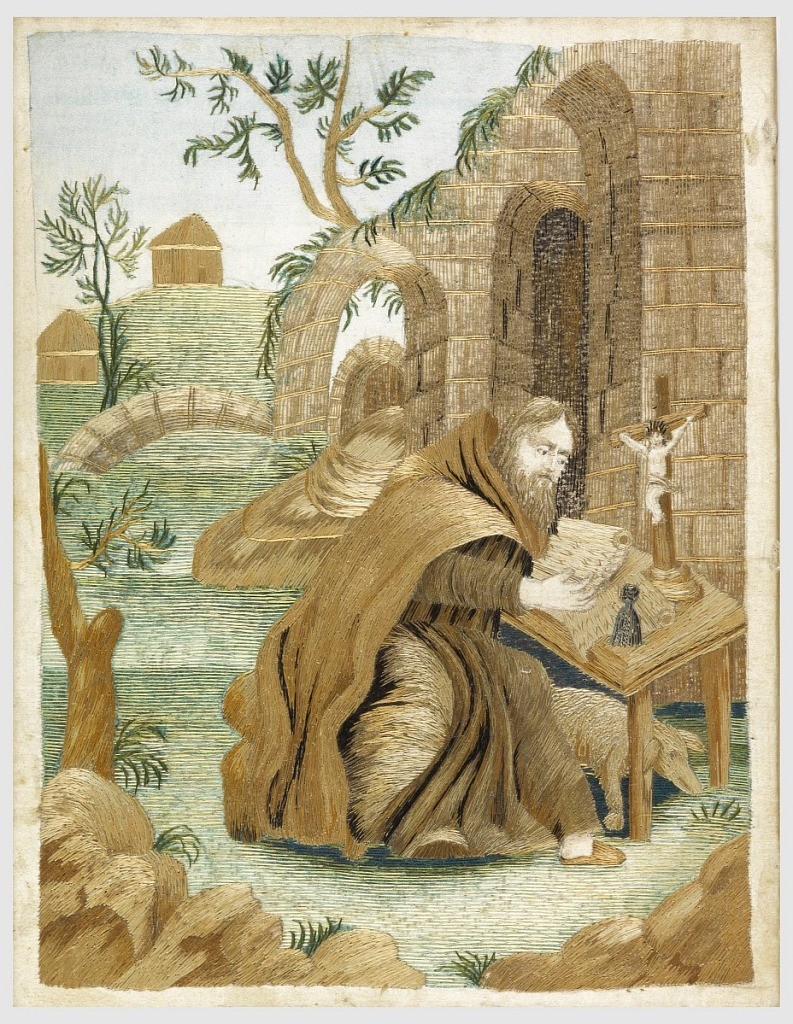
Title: Embroidered picture
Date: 18th century
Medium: silk on silk Technique: stem stich and laid work embroidery, couching
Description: Small pictorial embroidery. Figure of a man dressed in robes, seated at a table examining scrolls; crucifix on table. Building with round arched doors; part of landscape beyond; sky painted blue on foundation silk. Pig under table indicates St. Anthony of Egypt. Colors in shades of light brown, grey, green and blue.